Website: bh-photo
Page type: customer-info-address
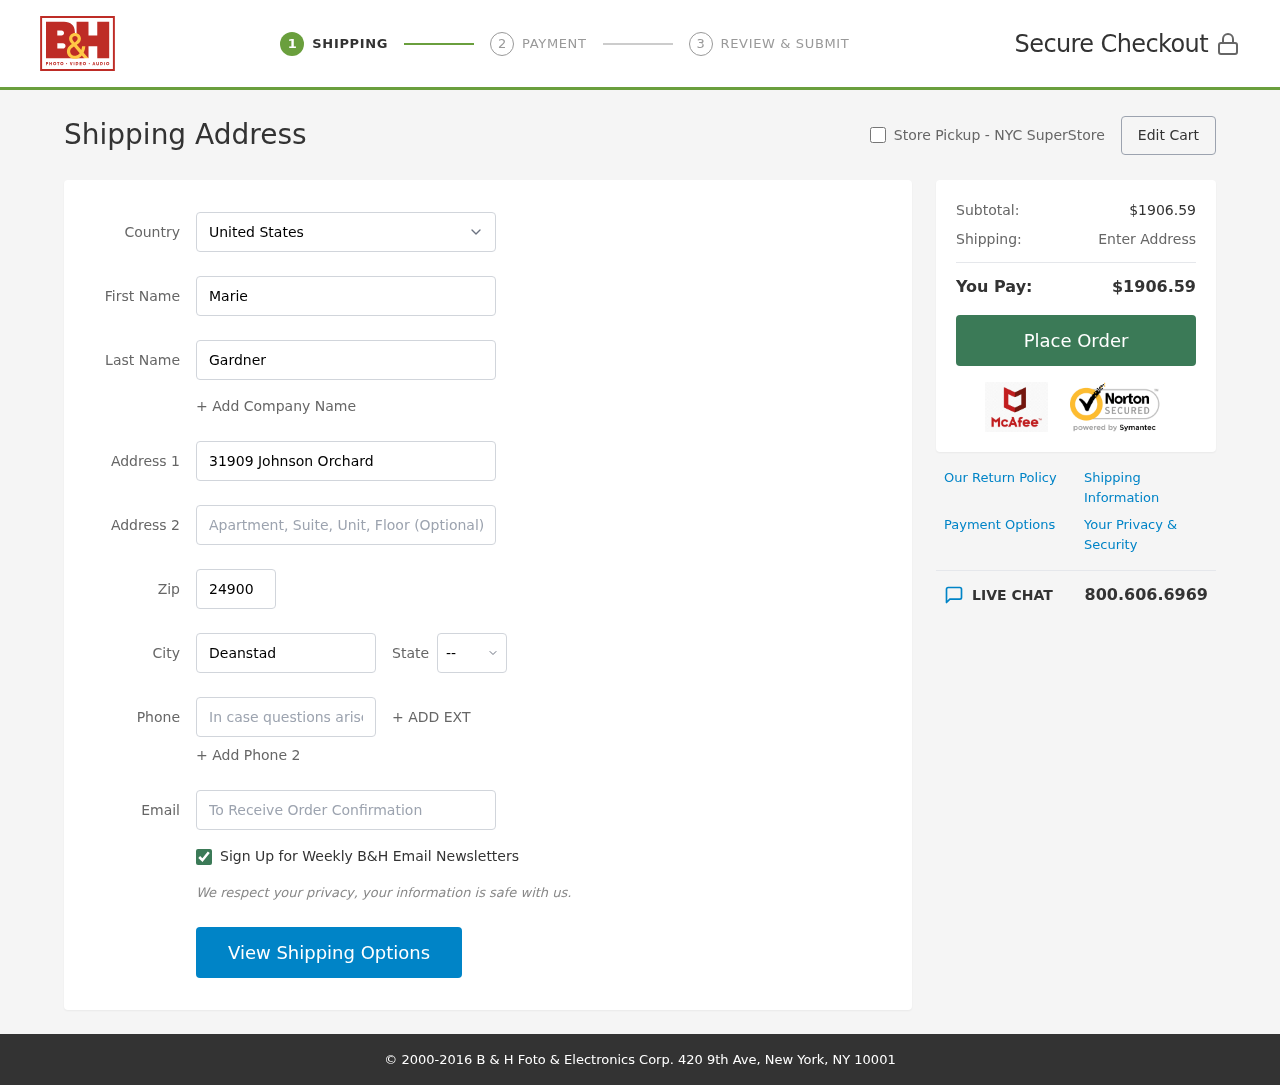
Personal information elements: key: PII_CITY
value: Deanstad
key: PII_COUNTRY
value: United States
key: PII_EMAIL
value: mgardner@hotmail.com
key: PII_FIRSTNAME
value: Marie
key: PII_LASTNAME
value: Gardner
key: PII_PHONE
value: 3738718015
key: PII_POSTCODE
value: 24900
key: PII_STATE_ABBR
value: OH
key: PII_STREET
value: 31909 Johnson Orchard
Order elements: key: ORDER_SUBTOTAL
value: $1906.59
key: ORDER_TOTAL
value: $1906.59